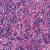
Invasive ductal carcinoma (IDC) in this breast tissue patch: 1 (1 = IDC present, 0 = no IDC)